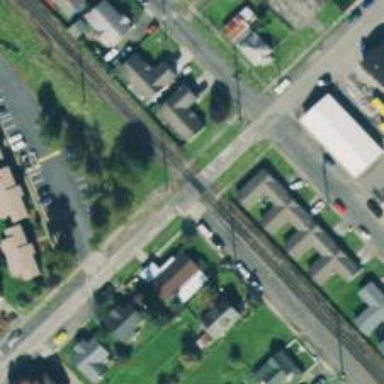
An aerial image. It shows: Uncontrolled level crossing on the railway.